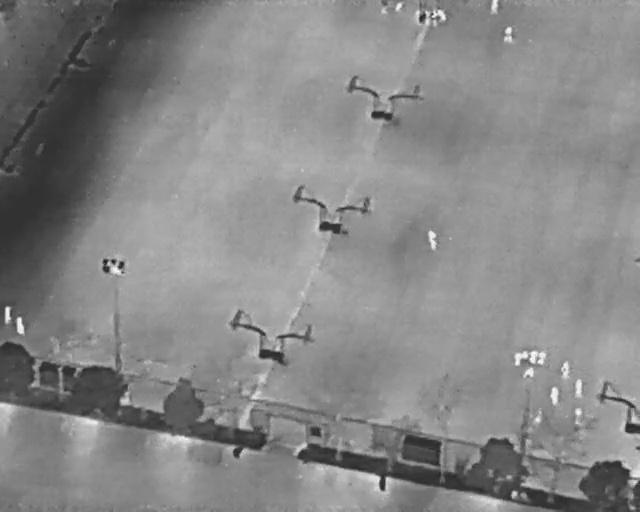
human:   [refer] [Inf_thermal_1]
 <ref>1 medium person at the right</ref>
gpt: <box>[[81, 68, 84, 70, 8]]</box>

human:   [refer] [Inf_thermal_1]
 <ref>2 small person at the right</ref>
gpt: <box>[[80, 68, 82, 69, 2], [83, 69, 85, 70, 11]]</box>

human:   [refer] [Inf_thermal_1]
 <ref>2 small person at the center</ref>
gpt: <box>[[66, 45, 68, 46, 2], [66, 46, 68, 48, 2]]</box>

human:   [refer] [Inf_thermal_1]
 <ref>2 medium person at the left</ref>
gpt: <box>[[0, 60, 2, 62, 2], [1, 62, 4, 64, 2]]</box>

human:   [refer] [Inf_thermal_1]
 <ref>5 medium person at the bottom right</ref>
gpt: <box>[[81, 71, 83, 74, 2], [86, 70, 89, 73, 2], [88, 74, 92, 76, 2], [85, 76, 88, 78, 2], [88, 80, 92, 82, 2]]</box>

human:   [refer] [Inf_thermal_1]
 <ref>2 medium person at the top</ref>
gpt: <box>[[67, 1, 69, 4, 2], [65, 2, 67, 4, 2]]</box>

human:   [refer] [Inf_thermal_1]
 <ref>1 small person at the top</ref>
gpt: <box>[[61, 0, 63, 2, 2]]</box>

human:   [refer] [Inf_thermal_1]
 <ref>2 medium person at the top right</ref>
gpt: <box>[[77, 5, 80, 7, 2], [76, 0, 78, 2, 2]]</box>